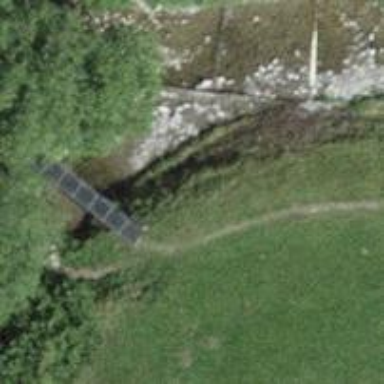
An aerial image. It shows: Bridge on bridleway.